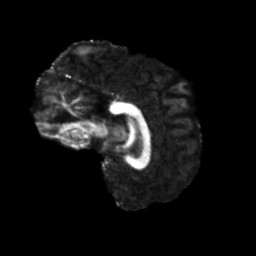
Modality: FA
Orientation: sagittal
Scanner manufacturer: siemens
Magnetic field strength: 3 T
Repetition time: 4 s
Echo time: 0.0594 s